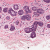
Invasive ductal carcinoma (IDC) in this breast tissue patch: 0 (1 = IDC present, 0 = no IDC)